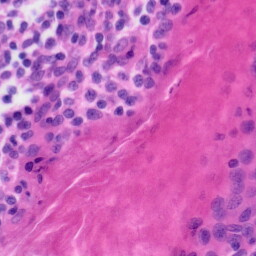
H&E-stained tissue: Tonsil